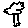
Label: tree